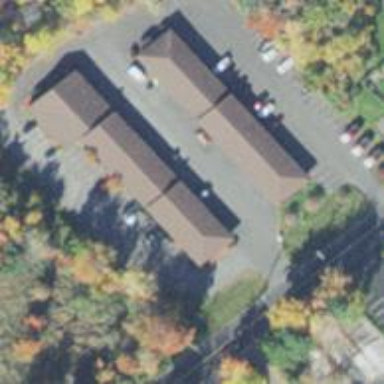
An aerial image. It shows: Commercial building.